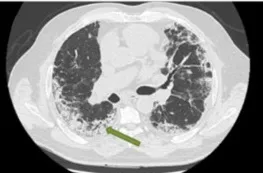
Follow-up chest CT scan of post-COVID-19 pneumonia (second chest CT scan). The chest CT scan performed 4 weeks after the management of severe COVID-19 pneumonia reveals the appearance of bronchiectasis. Green arrow).
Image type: radiology (ct)